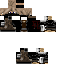
A male skeleton skin with dark skin, wearing brown helmet dressed in a black armor chest and black pants, featuring a closed mouth.